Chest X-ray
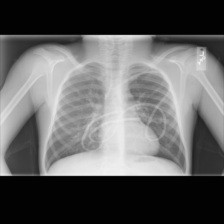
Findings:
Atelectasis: negative
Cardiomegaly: negative
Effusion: negative
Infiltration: negative
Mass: negative
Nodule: negative
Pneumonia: negative
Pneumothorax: negative
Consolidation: negative
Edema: negative
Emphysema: negative
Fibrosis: negative
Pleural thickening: negative
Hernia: negative